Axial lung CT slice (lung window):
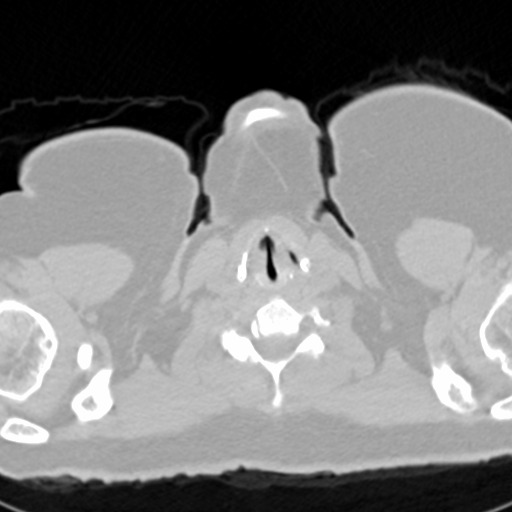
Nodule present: no